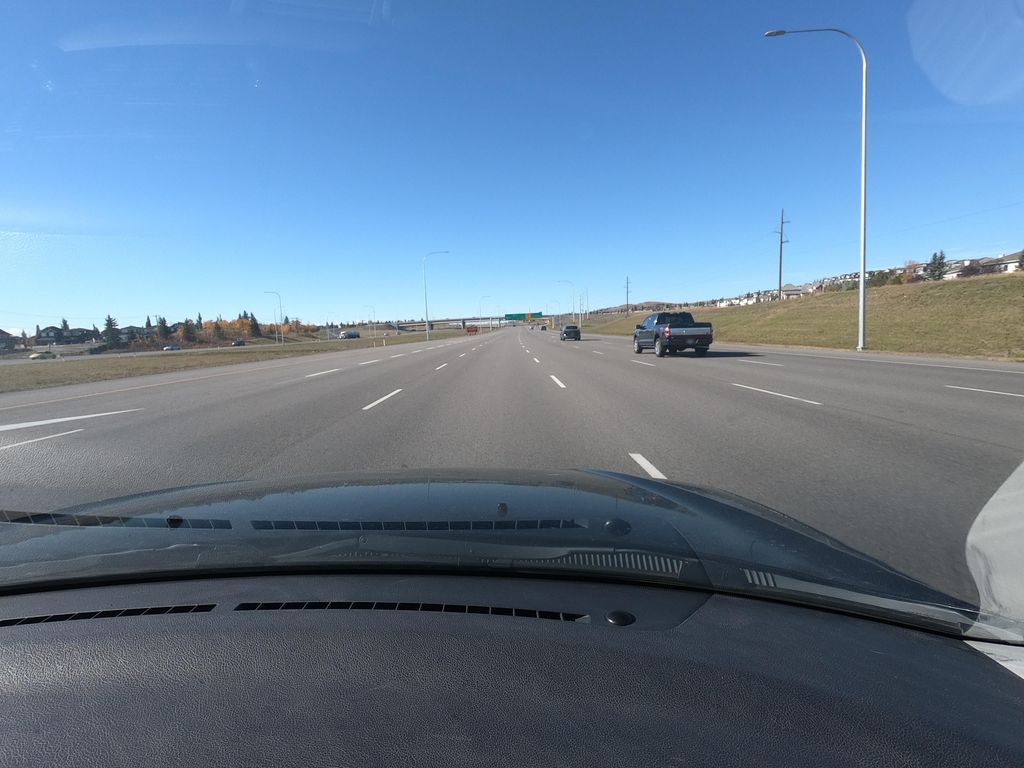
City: calgary